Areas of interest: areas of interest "Scenic Spot"
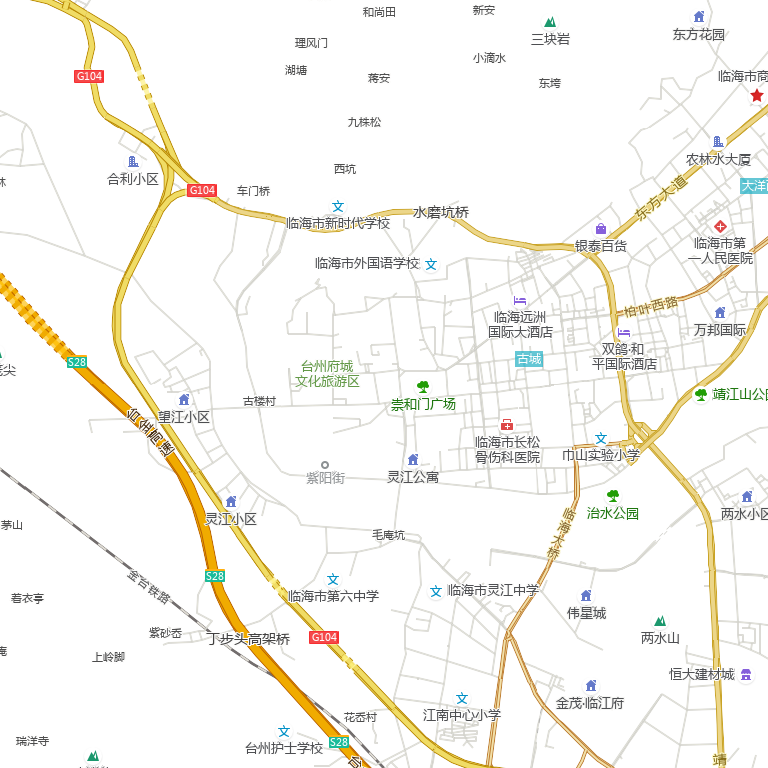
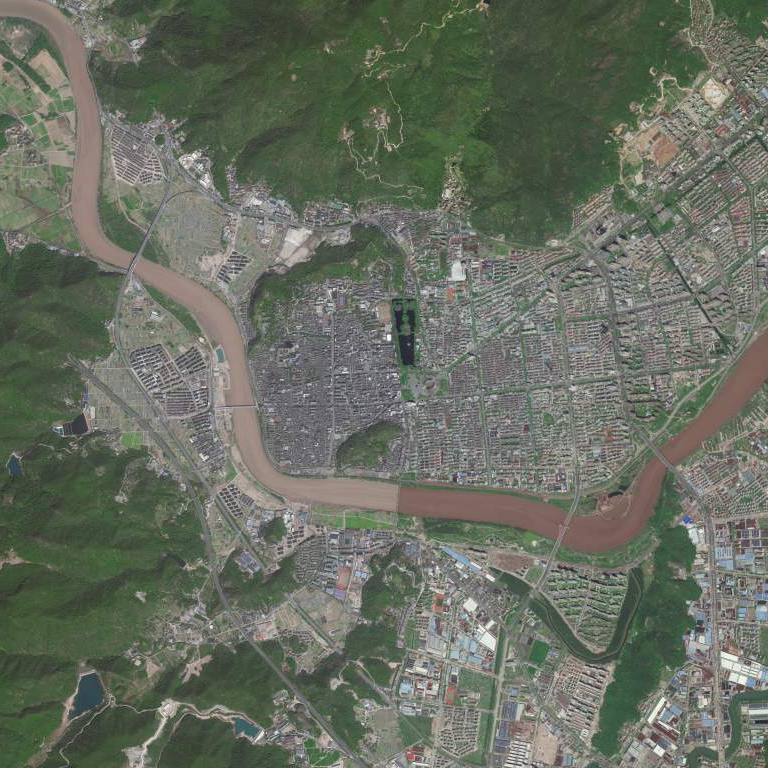